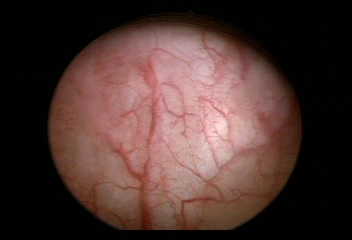
Modality: WLC
Class: Normal mucosa
Bladder cancer association: No